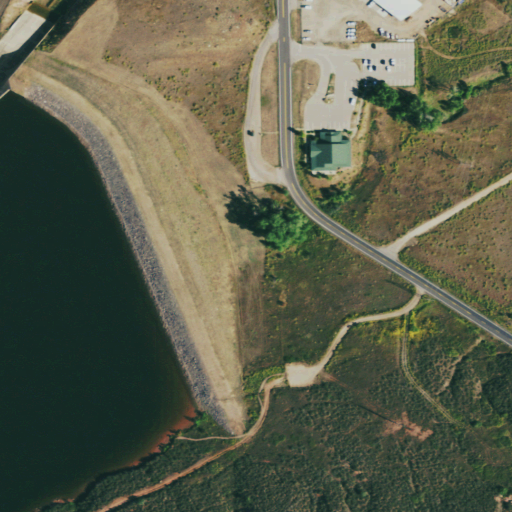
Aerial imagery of valley in Colorado named Chimney Hollow containing shrub, open water, grassland, low intensity development, herbaceous wetlands, medium intensity development, open development, and woody wetlands